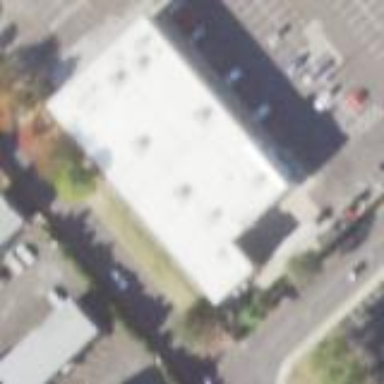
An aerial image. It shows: Building.